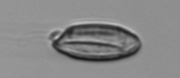
Label: Katodinium_or_Torodinium